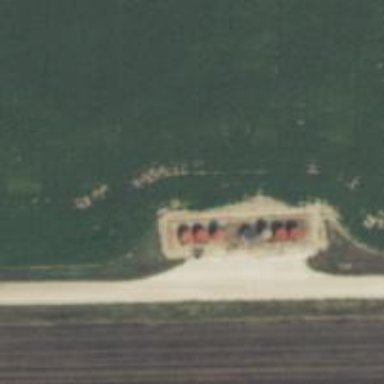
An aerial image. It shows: Storage tank that is man-made.